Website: lowes
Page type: payment
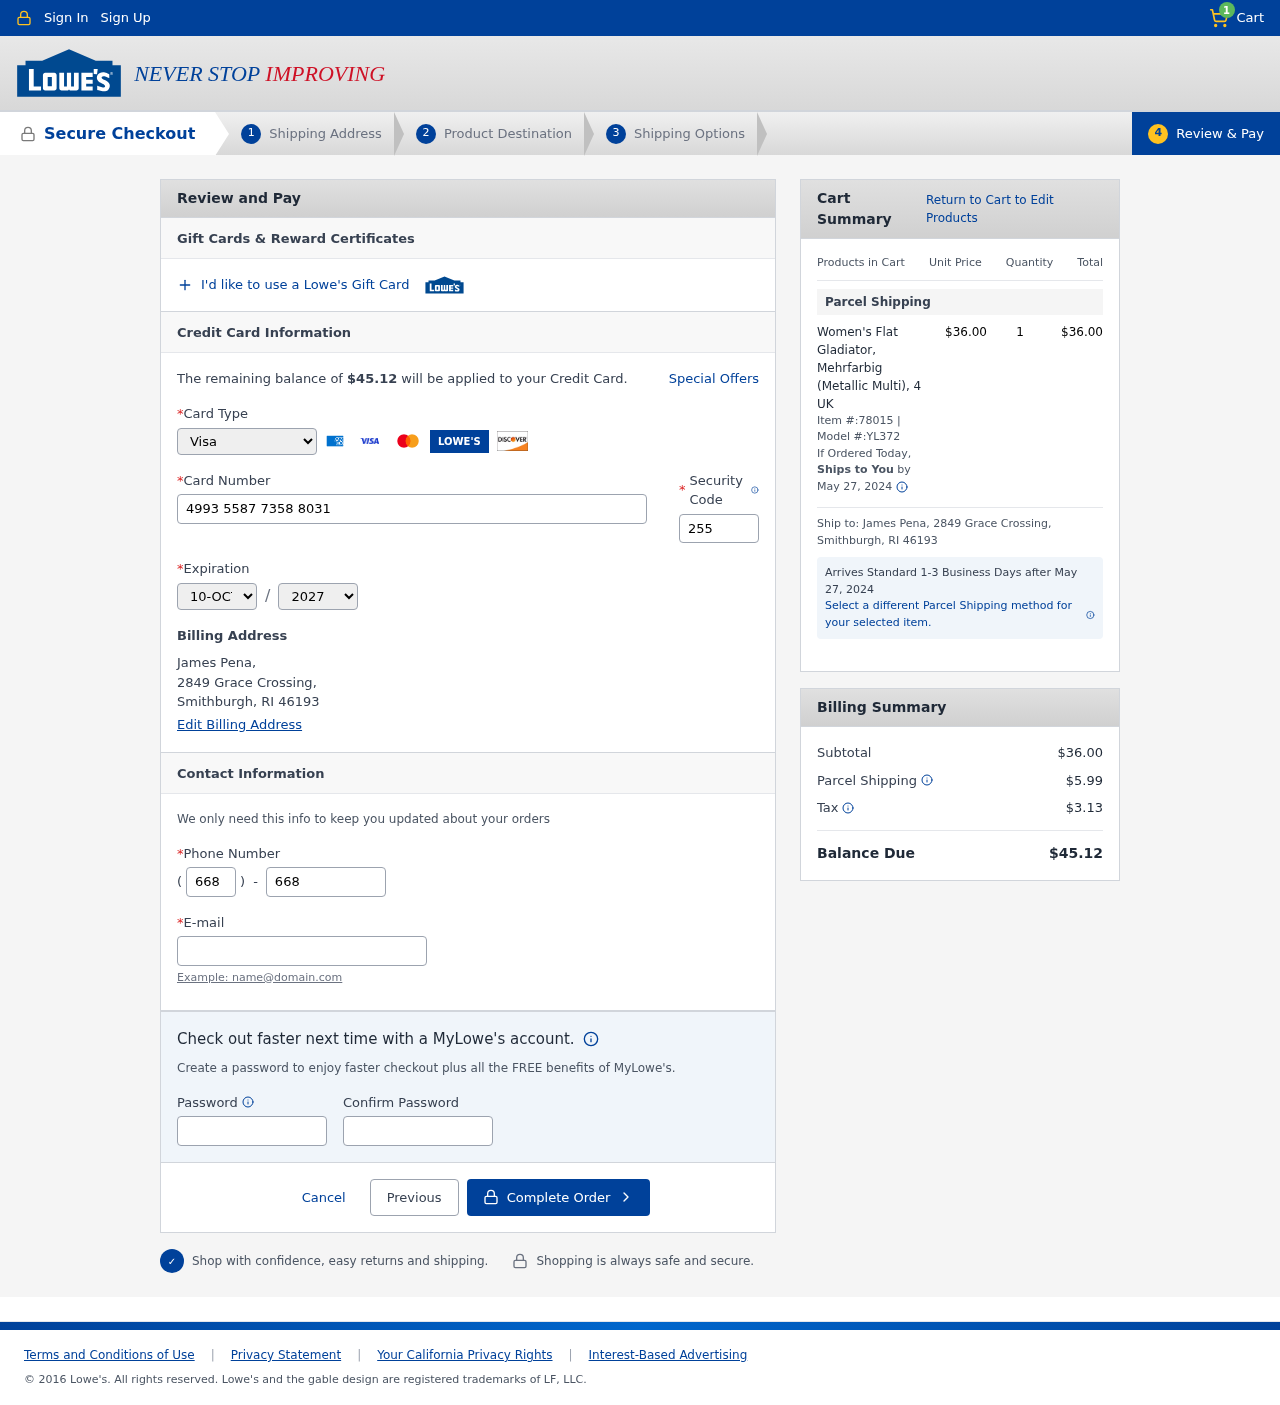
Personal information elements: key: PII_CARD_CVV
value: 255
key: PII_CARD_EXPIRY_MONTH
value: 10
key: PII_CARD_EXPIRY_YEAR
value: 27
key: PII_CARD_NUMBER
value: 4993 5587 7358 8031
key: PII_CARD_TYPE
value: Visa
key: PII_CITY_STATE_ZIP
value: Smithburgh, RI 46193
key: PII_EMAIL
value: jpena@gmail.com
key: PII_FULLNAME
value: James Pena,
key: PII_PHONE
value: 6686594384
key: PII_PHONE_AREA
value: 668
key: PII_STREET
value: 2849 Grace Crossing
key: PII_STREET
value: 2849 Grace Crossing,
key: PII_FULLNAME2
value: James Pena
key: PII_CITY
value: Smithburgh
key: PII_STATE_ABBR
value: RI
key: PII_POSTCODE
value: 46193
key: PII_POSTCODE_FULL
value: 46193
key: PII_CITY_STATE
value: Smithburgh, RI
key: PII_POSTCODE_NUMERIC
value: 46193
Product elements: key: PRODUCT1_NAME
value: Women's Flat Gladiator, Mehrfarbig (Metallic Multi), 4 UK
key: PRODUCT1_PRICE
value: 36
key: PRODUCT1_QUANTITY
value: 1
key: PRODUCT1_ITEM
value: Item #:78015
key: PRODUCT1_MODEL
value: Model #:YL372
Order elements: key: ORDER_NUM_ITEMS
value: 1
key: ORDER_TOTAL
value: $45.12
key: ORDER_SHIPPING_DATE
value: May 27, 2024
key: ORDER_SUBTOTAL
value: $36.00
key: ORDER_SHIPPING_DATE2
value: May 27, 2024
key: ORDER_SHIPPING_COST
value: $5.99
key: ORDER_TAX
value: $3.13